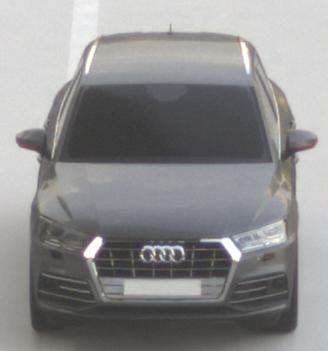
Make: Audi
Model: Q5 45 TFSI
Detailed model: Q5 (FY)
Model produced from: 2019/01
Model produced until: 2019/05
Doors: 5
Color: gray
Road condition: dry road
Daytime: sunrise or sunset
Contrast: medium contrast